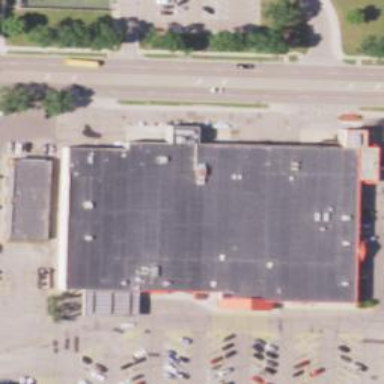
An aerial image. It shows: Supermarket located in building.